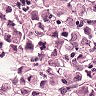
Metastatic tissue present: yes